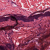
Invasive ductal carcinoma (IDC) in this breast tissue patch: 0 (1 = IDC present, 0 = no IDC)